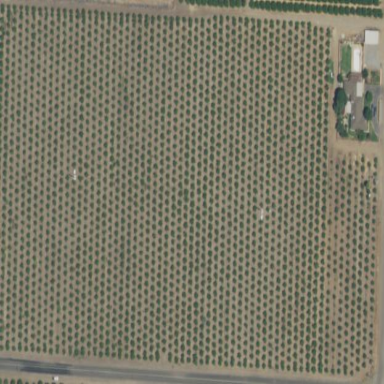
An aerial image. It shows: Orange orchard with rows of vibrant orange trees.